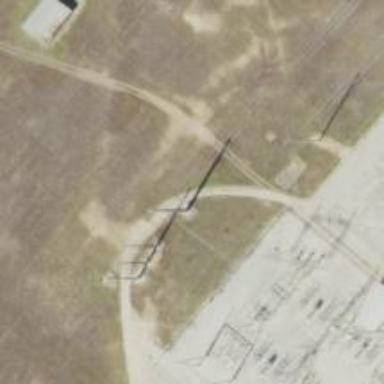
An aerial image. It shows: Power tower.